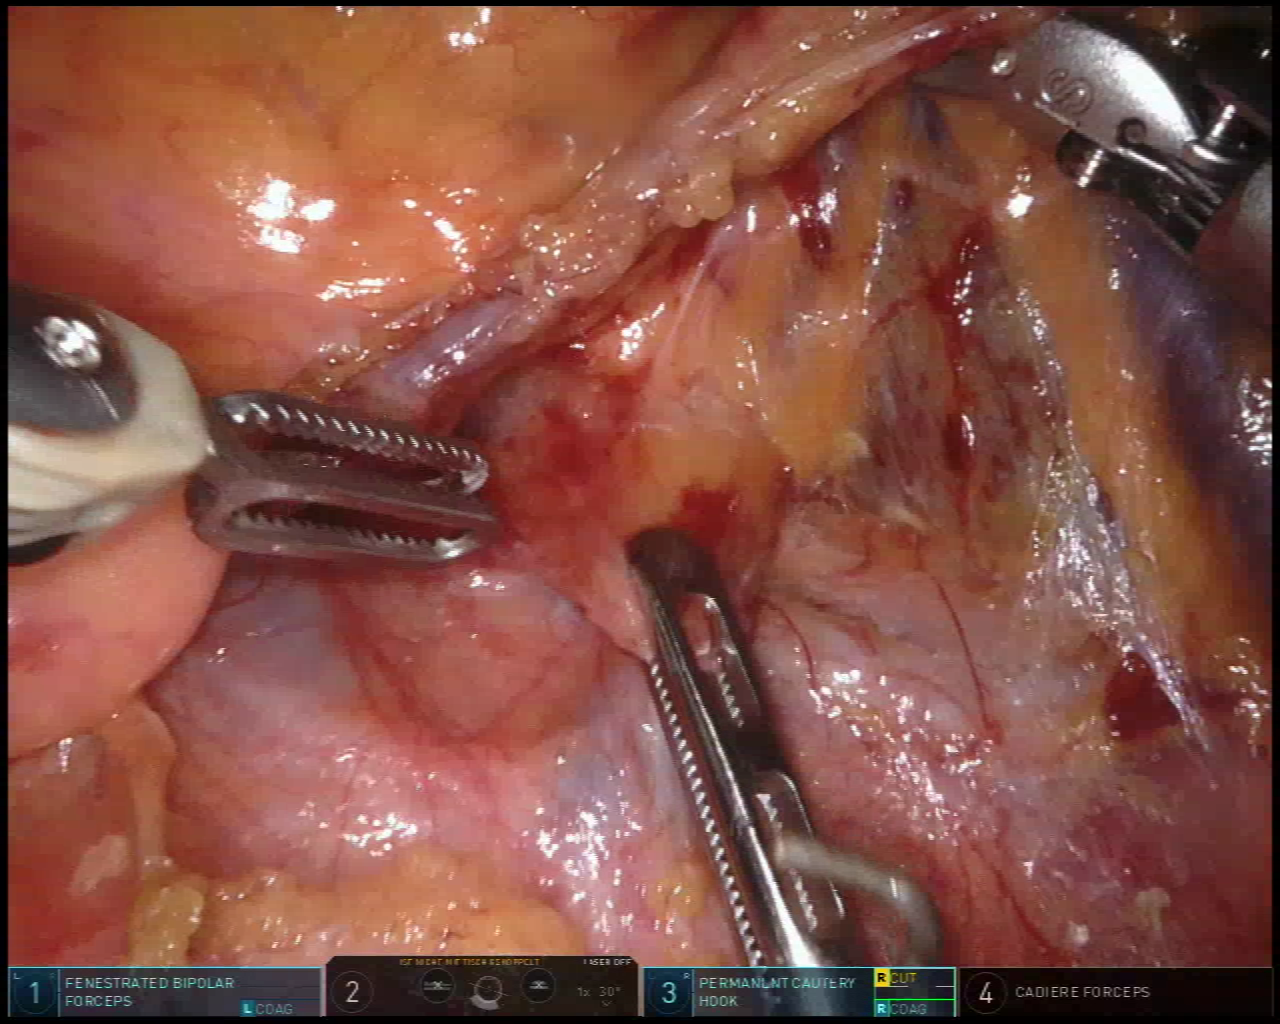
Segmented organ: intestinal_veins
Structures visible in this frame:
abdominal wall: no
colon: no
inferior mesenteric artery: no
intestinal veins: yes
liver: no
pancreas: no
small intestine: no
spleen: no
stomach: no
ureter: no
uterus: no
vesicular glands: no